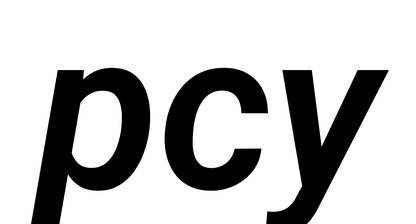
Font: Roboto-Italic_SemiBold_Italic